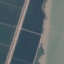
Label: River